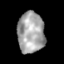
Tissue: skin
Cell type: Epithelial cells
Senescence score: 0.2832
Nuclear area (px): 1073
Mean DAPI intensity: 165.609